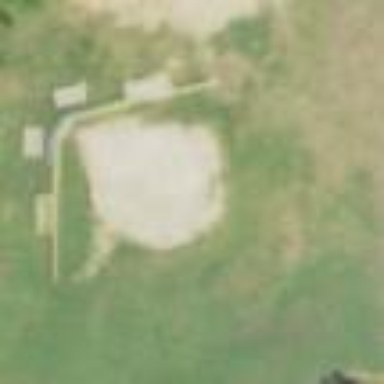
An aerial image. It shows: Baseball pitch for leisure and sports activities.